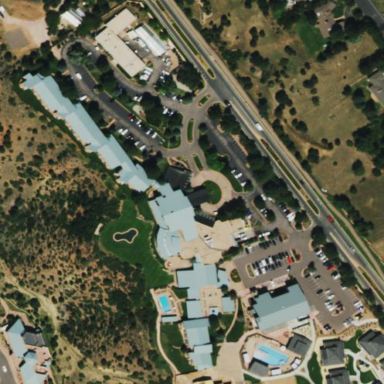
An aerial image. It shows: Hotel offering tourism services.